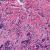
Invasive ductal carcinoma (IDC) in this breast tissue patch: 0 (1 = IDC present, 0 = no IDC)